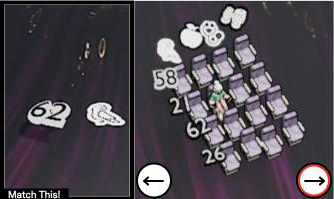
Task: seats
Answer: no